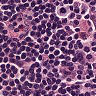
Metastatic tissue present: no